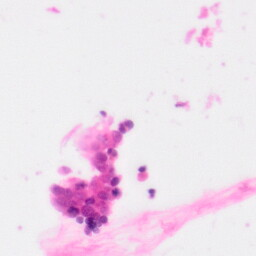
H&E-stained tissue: Colon